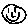
Label: smiley face